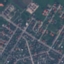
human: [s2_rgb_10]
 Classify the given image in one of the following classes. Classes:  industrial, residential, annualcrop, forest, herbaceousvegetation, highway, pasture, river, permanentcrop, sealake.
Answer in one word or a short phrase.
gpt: Residential